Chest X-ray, PA view. Patient: 55 years old, sex M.
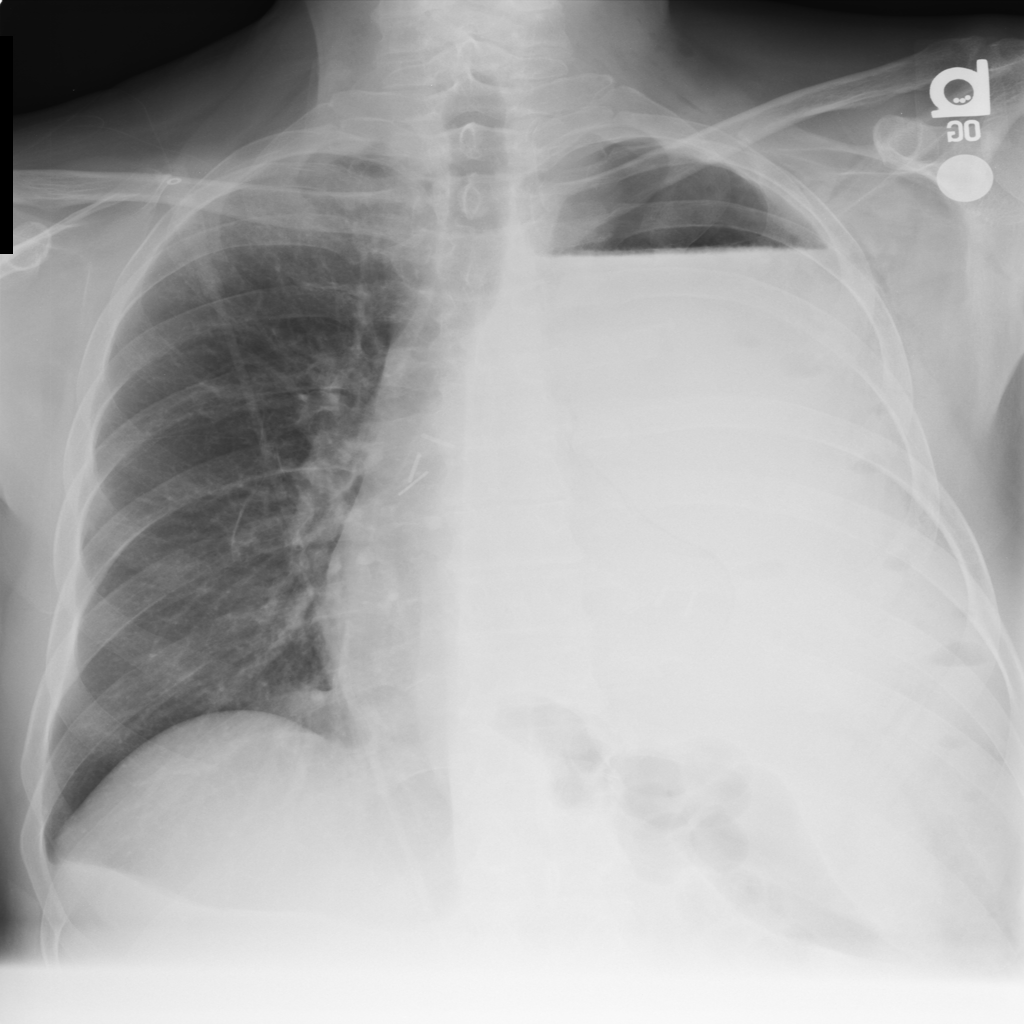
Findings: Effusion, Infiltration